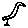
Label: bird